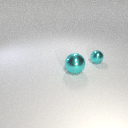
small cyan metal sphere to the right of large cyan metal sphere